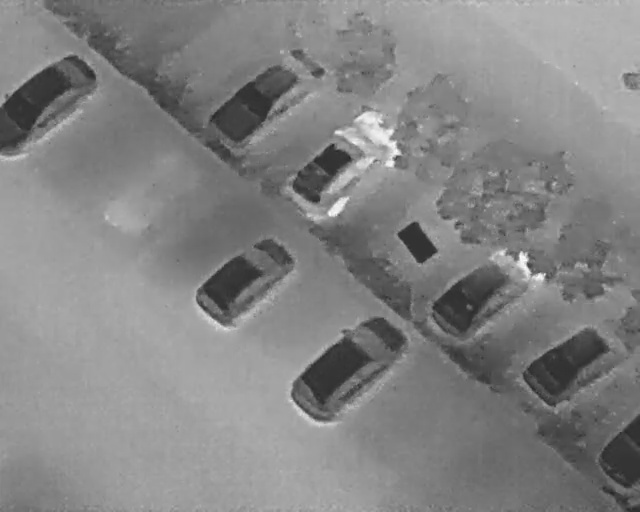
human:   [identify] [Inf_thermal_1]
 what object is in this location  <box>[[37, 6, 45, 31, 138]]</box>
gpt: <ref>1 large car at the top</ref>